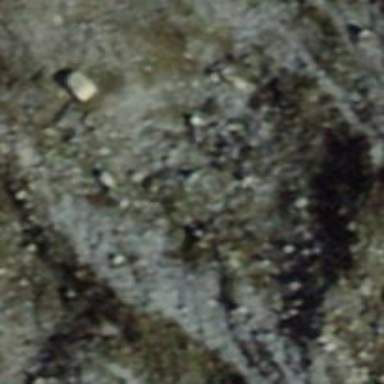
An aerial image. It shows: Natural scree.